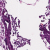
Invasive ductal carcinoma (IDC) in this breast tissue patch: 0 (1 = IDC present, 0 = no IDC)